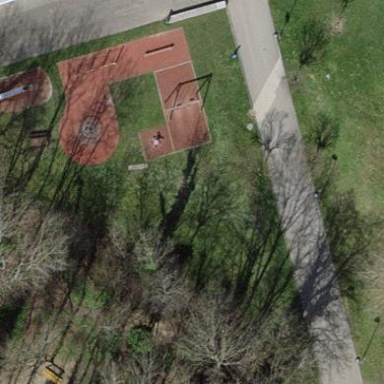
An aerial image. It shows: Playground area for leisure activities on the land.